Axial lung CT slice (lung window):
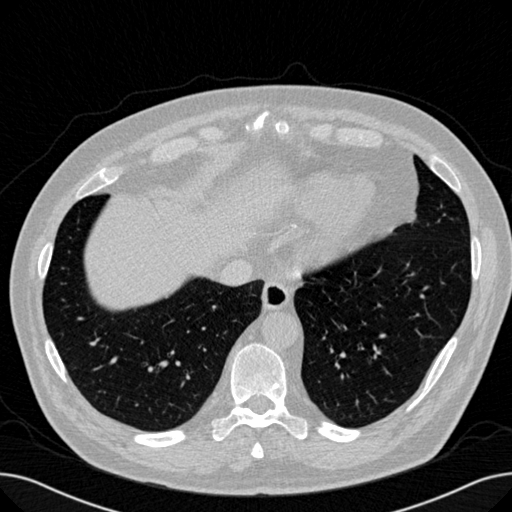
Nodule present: no